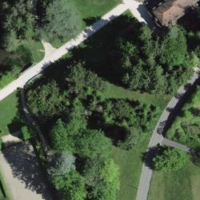
EUNIS habitat code: 53
Species observed at this site:
Anas platyrhynchos
Mergus merganser